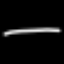
Label: line